Question: I want to achieve something like the following:

Where I can select multiple folders across multiple drives and retrieve the folder paths of those selected. Qt only has a crude multi-folder selection feature, but it does not support selected folders from other drives etc.
Can anyone guide me on how to create such a dialog? Better yet, does any one have any sample code I could use (this is an extension to an old project, and I'd much rather save my time and not re-invent the wheel!)
Thanks
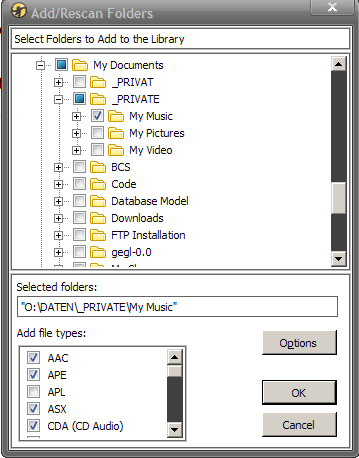
Answer: You can use <URL> explains how to do that.
For checkbox issue, according to <URL>:
> The simplest way to do this (I can think of, at least) is to subclass
QDirModel and override 'flags', 'data' and 'setData':'flags' should add 'Qt::ItemIsUserCheckable' to the returned flags
'data' should return the 'Qt::CheckState' of the queried index if the role parameter is 'Qt::CheckStateRole'
'setData' should store the check state of the indexOr, even better, this should work with a QProxyModel pretty much the
same way (after all, "favor object composition over class
inheritance").
Note that <URL>.